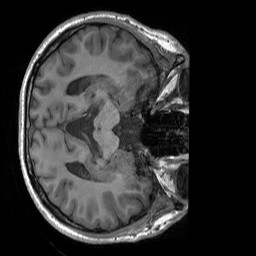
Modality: T1w
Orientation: axial
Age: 20
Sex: male
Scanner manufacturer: siemens
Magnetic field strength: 3 T
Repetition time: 1.9 s
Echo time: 0.00252 s